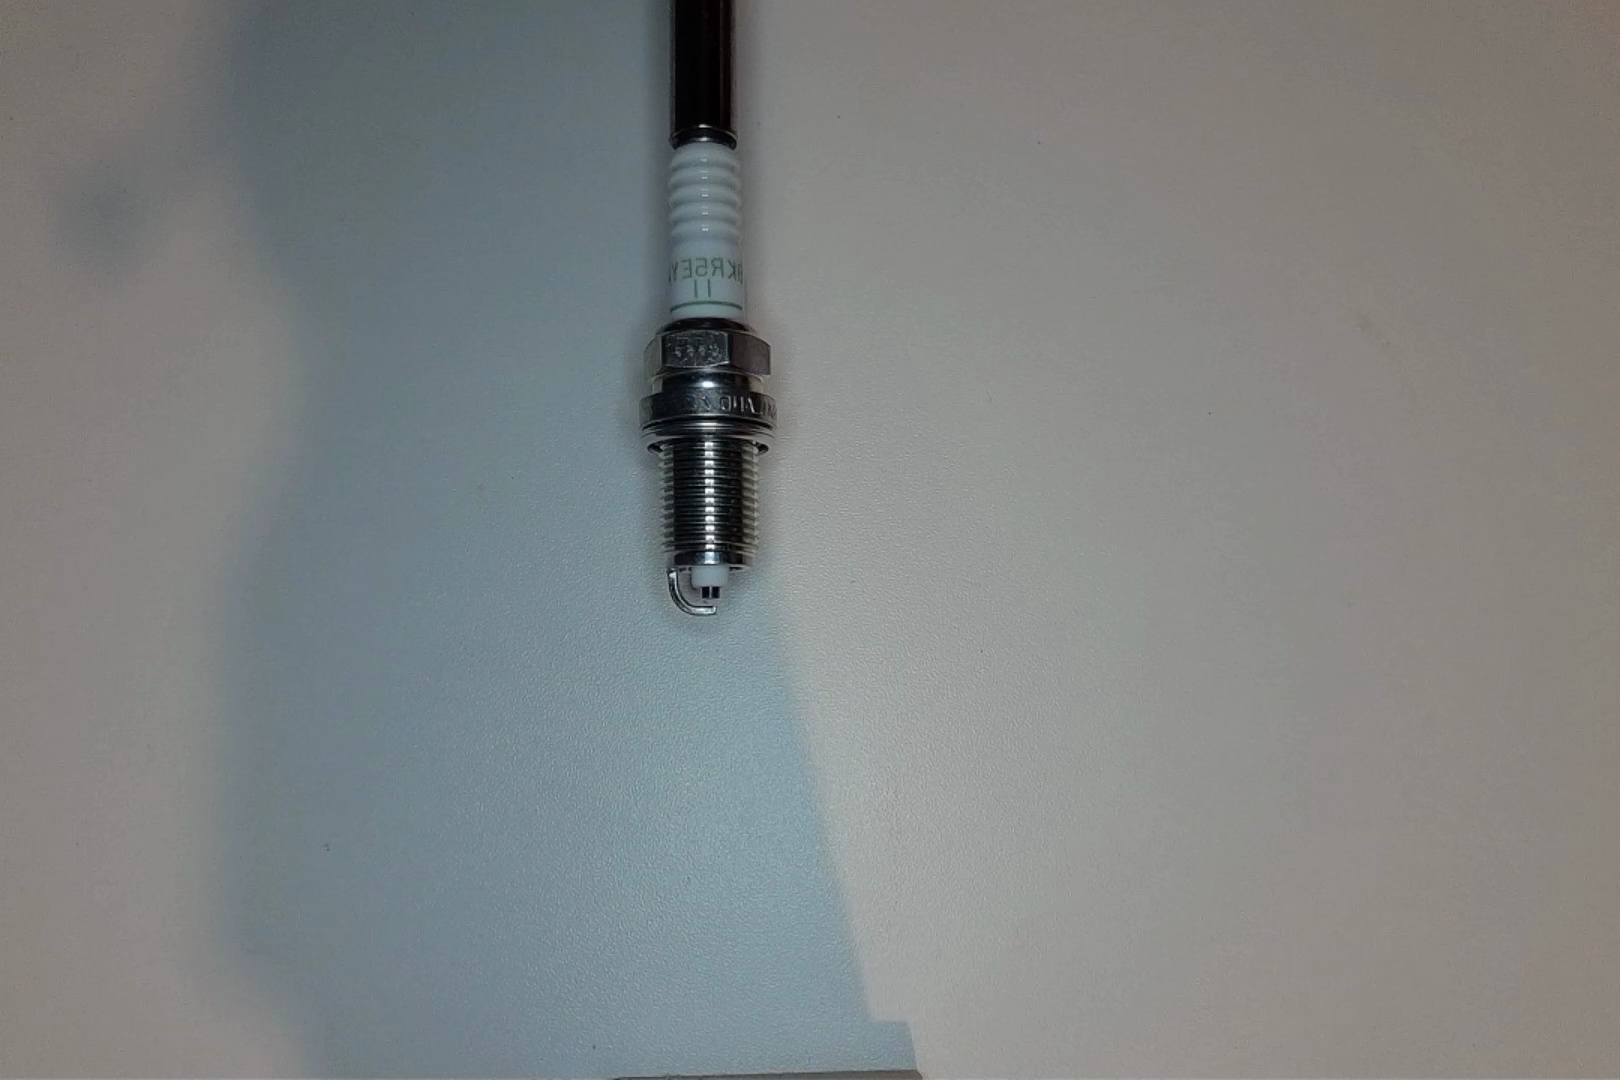
Label: normal